Aerial crown-view tile of a tropical tree (Barro Colorado Island, Panama), acquired 20250616:
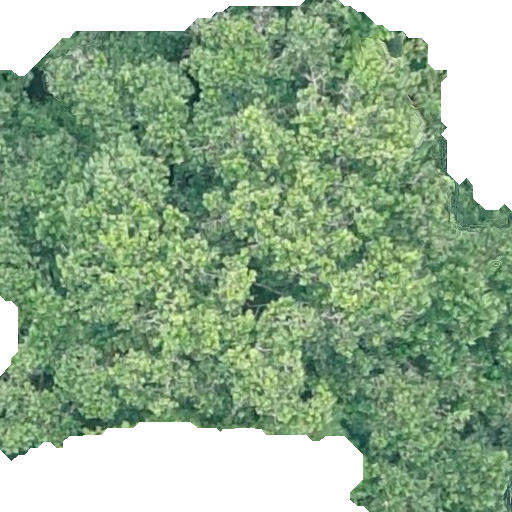
Species: Anacardium excelsum
GBIF accepted scientific name: Anacardium excelsum
Crown area: 352.081 m²